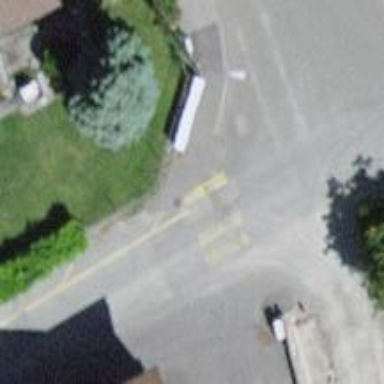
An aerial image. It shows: Uncontrolled zebra crossing on the road.